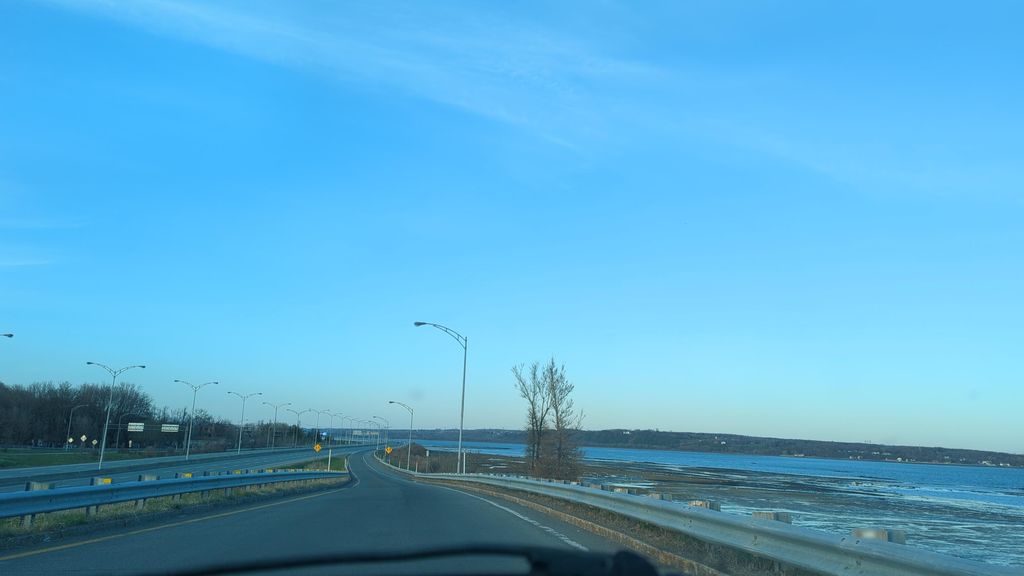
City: quebec_city